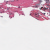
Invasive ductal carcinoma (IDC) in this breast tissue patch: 0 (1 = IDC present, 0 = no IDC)